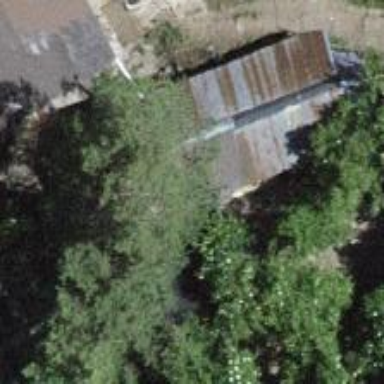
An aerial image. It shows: Shed building.